Question: I am getting an import error when a module in a sub-directory imports from another module in the same directory. I believe the error is arising because of permissions on the computer however I am having trouble diagnosing this. The folder structure is as follows.
'''
/test_import
test.py
/imports
__init__.py
aa.py
bb.py
'''
With bb.py containing
'''
from aa import myfun
'''
aa.py containing
'''
def myfun():
print("hello")
'''
and test.py containing
'''
if __name__ == "__main__":
from imports import bb
bb.myfun()
'''
on my computer when running the following I am getting expected results
'''
C:\Users\mgilbert\test_import>python test.py
hello
'''
However on a different box I am getting the following error

for whatever reason when I try to run >python test.py this causes an import error however if I start ipython and do the relevant imports this works fine?
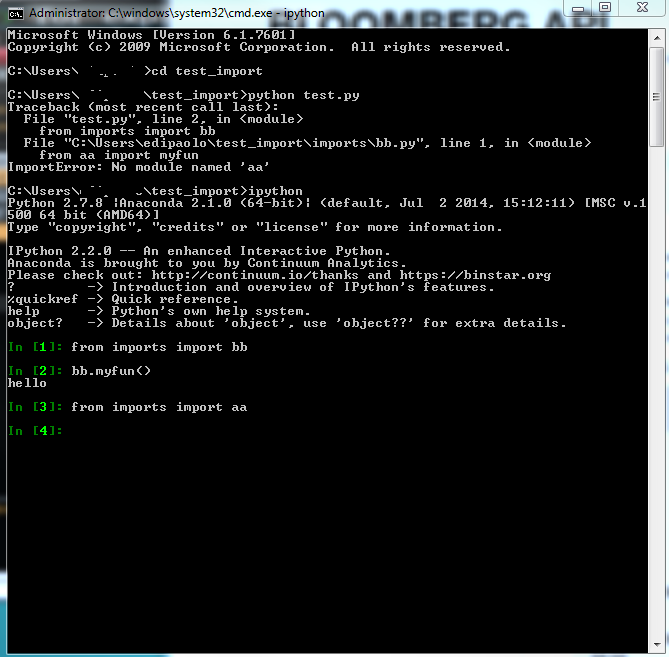
Answer: You are using implicit relative imports. These <URL> because they're frankly more trouble than they're worth.
Change the import in 'bb.py' to this:
'''
from imports.aa import myfun
'''